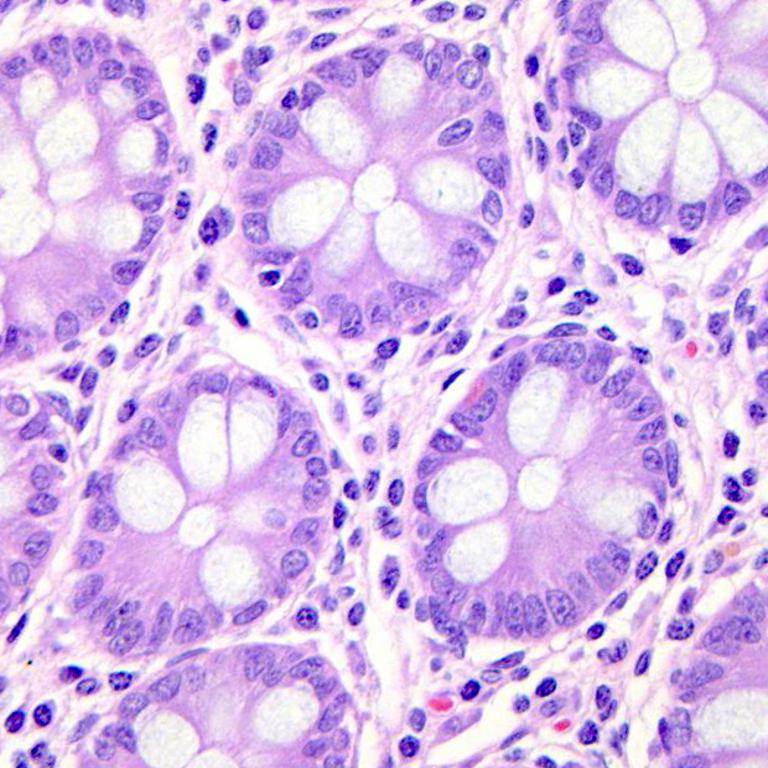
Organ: colon
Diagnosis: benign